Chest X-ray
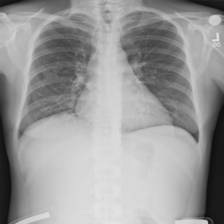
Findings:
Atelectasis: negative
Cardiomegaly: negative
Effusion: negative
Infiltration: negative
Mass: negative
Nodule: negative
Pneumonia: negative
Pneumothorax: negative
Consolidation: negative
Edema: negative
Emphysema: negative
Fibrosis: negative
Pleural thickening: negative
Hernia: negative